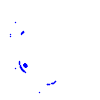
Particle: kaon